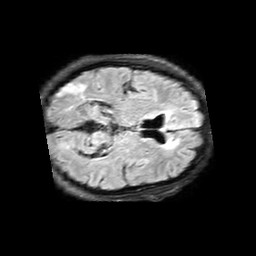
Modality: FLAIR
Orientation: axial
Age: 58
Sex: male
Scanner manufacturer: philips
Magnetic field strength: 3 T
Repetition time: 11 s
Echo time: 0.12 s